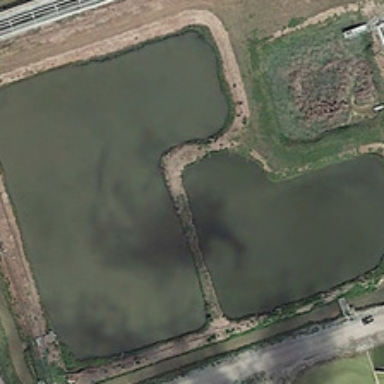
Two ponds are surrounded by some small green plants .